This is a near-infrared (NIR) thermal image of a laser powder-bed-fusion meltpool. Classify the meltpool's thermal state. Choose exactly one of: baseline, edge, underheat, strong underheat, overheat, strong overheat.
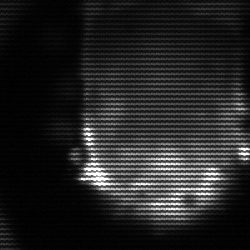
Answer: baseline